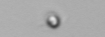
Label: nanoplankton_mix